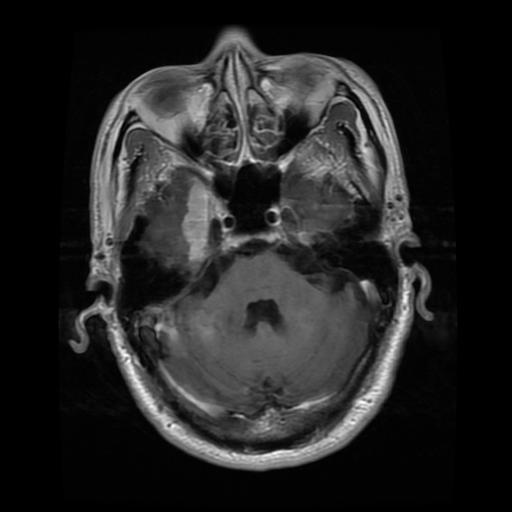
Label: meningioma